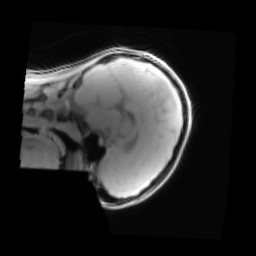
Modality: PDw
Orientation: sagittal
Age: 14
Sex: female
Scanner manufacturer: siemens
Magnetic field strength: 3 T
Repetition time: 0.25 s
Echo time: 0.00103 s